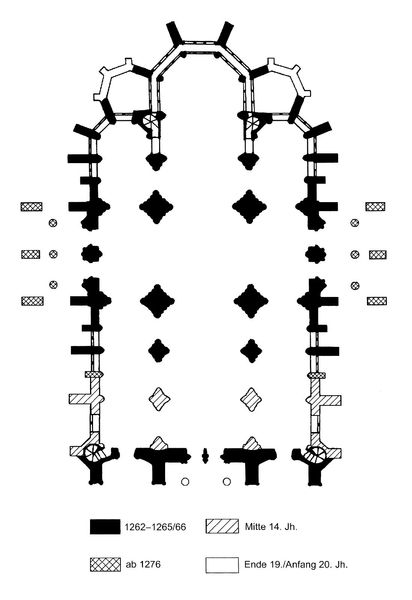
Titel: Kathedrale St. Urbain in Troyes
Standort: Troyes (EU - F)
Schlagwörter: weiß, pfeiler, schwarz, säulen, gebäude, architektur, geschichte, kirche, gotik, schiff, schiffe, gang, gewölbe, schnitt, schraffur, schema, altar, bündelpfeiler, querhaus, seitenschiff, mittelalter, altarraum, chor, plan, bau, legende, basilika, grundriss, bauplan, erweiterung, kapellen, seitenschiffe, vierung, westportal, anbauten, strebepfeiler, baugeschichte, chorpolygon, zeitangabe